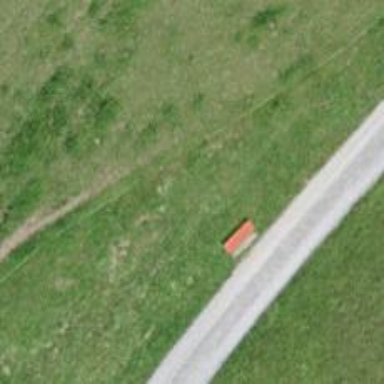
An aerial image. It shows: Bench.